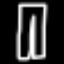
Label: pants